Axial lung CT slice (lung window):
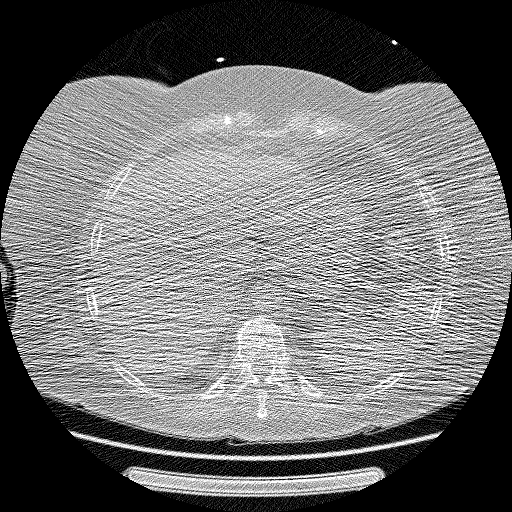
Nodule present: no